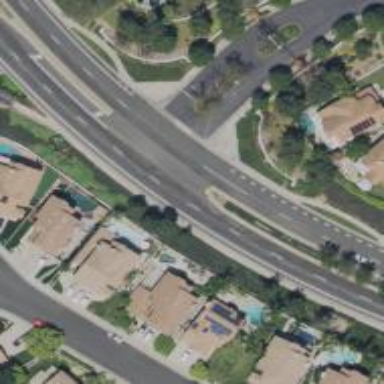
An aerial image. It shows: Secondary road with asphalt surface.